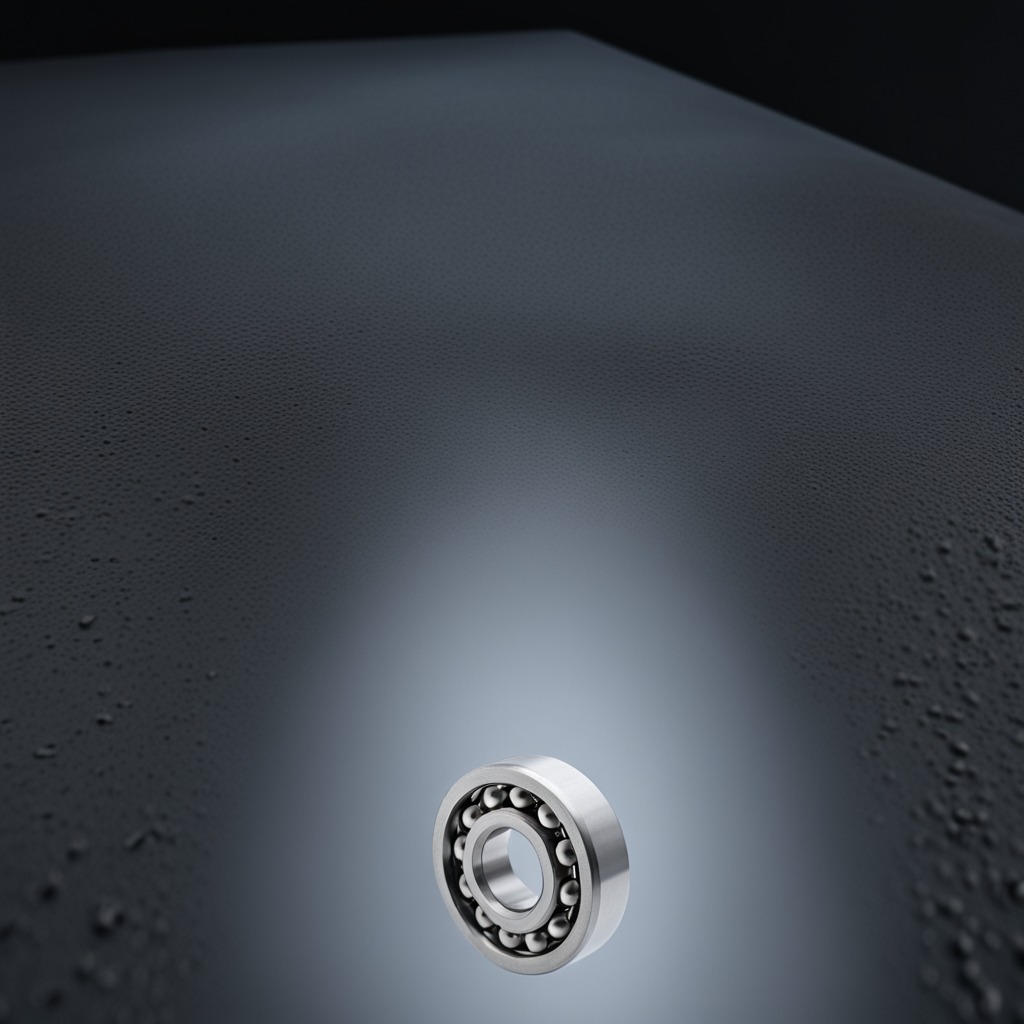
A metal ball bearing is lying on a clean granite table inside a workshop at night.